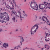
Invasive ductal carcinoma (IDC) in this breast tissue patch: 1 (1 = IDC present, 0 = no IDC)